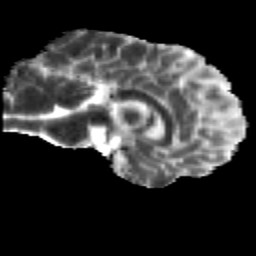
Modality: MD
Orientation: sagittal
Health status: healthy
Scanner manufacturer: siemens
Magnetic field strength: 3 T
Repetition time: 12 s
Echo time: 0.092 s